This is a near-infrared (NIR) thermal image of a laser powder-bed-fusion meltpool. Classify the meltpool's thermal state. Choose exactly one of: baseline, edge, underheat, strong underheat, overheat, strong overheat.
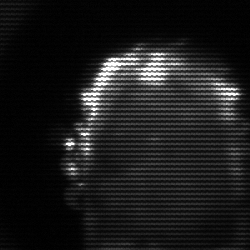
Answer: baseline